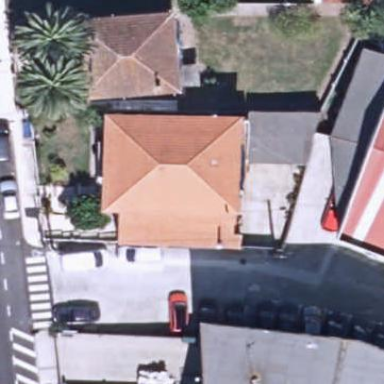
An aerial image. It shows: Simple house.